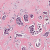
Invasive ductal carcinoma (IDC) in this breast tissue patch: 1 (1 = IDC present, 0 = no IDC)